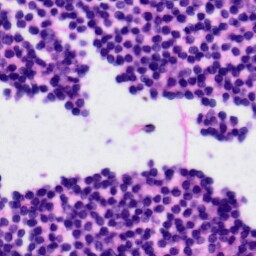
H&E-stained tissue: Tonsil